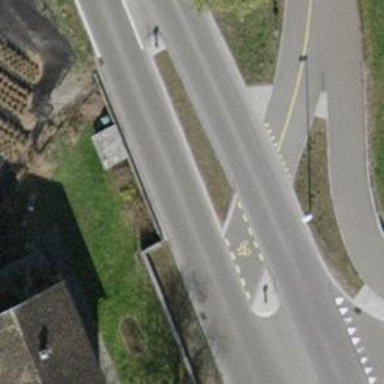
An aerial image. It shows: Uncontrolled crossing with pedestrian island.